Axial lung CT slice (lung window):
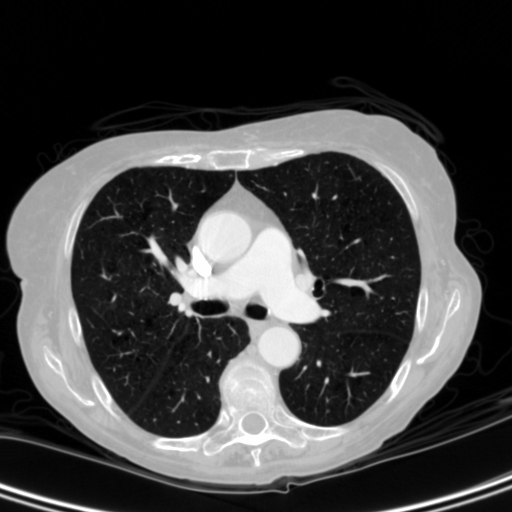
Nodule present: no